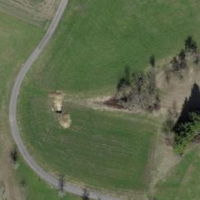
EUNIS habitat code: 52
Species observed at this site:
Salvia pratensis